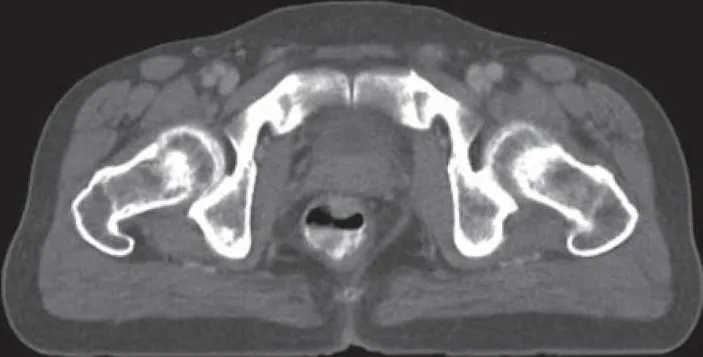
Carcinoma rectum.
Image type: radiology (ct)